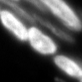
Tissue sample: ovarian
Magnification: 2.5x
Cell type: Smooth muscle cells
Senescence state: senescent